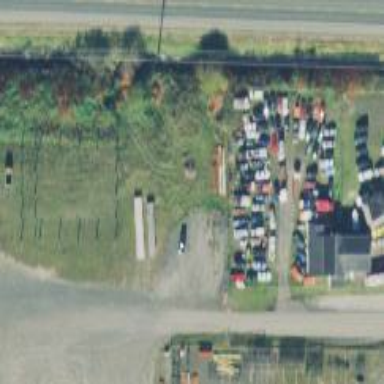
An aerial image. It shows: Industrial area with car repair shop. The industrial site serves as vehicle depot.